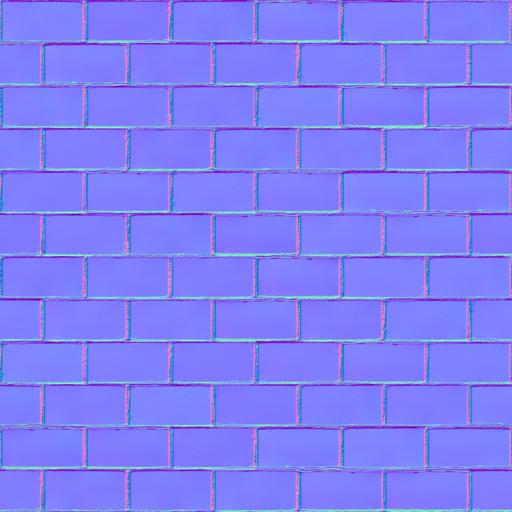
brick bricks orange stone wall